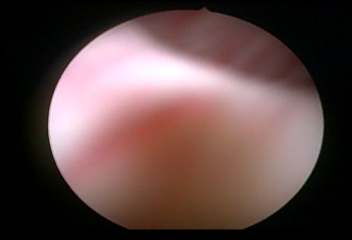
Modality: WLC
Class: Normal mucosa
Bladder cancer association: No